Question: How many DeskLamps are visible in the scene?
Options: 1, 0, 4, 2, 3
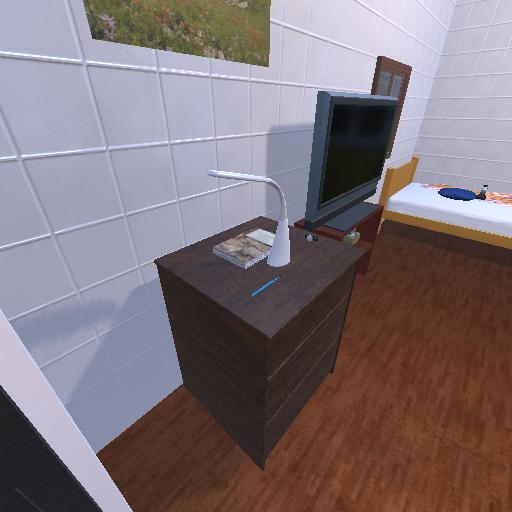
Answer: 1